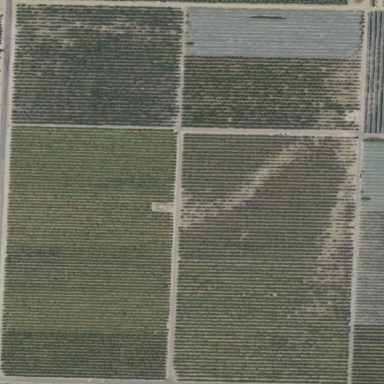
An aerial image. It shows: Orchard.